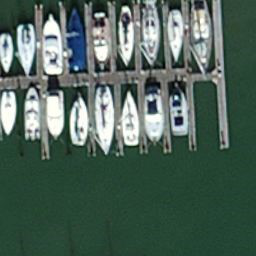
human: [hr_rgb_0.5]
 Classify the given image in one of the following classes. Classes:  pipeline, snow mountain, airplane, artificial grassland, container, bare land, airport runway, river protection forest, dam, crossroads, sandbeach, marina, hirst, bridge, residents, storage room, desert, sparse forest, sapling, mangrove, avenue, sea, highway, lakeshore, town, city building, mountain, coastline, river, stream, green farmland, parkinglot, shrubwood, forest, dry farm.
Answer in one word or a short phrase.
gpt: marina